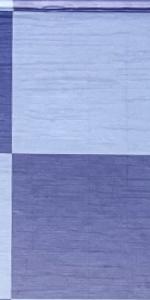
Label: Empty